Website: crate-barrel
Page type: payment
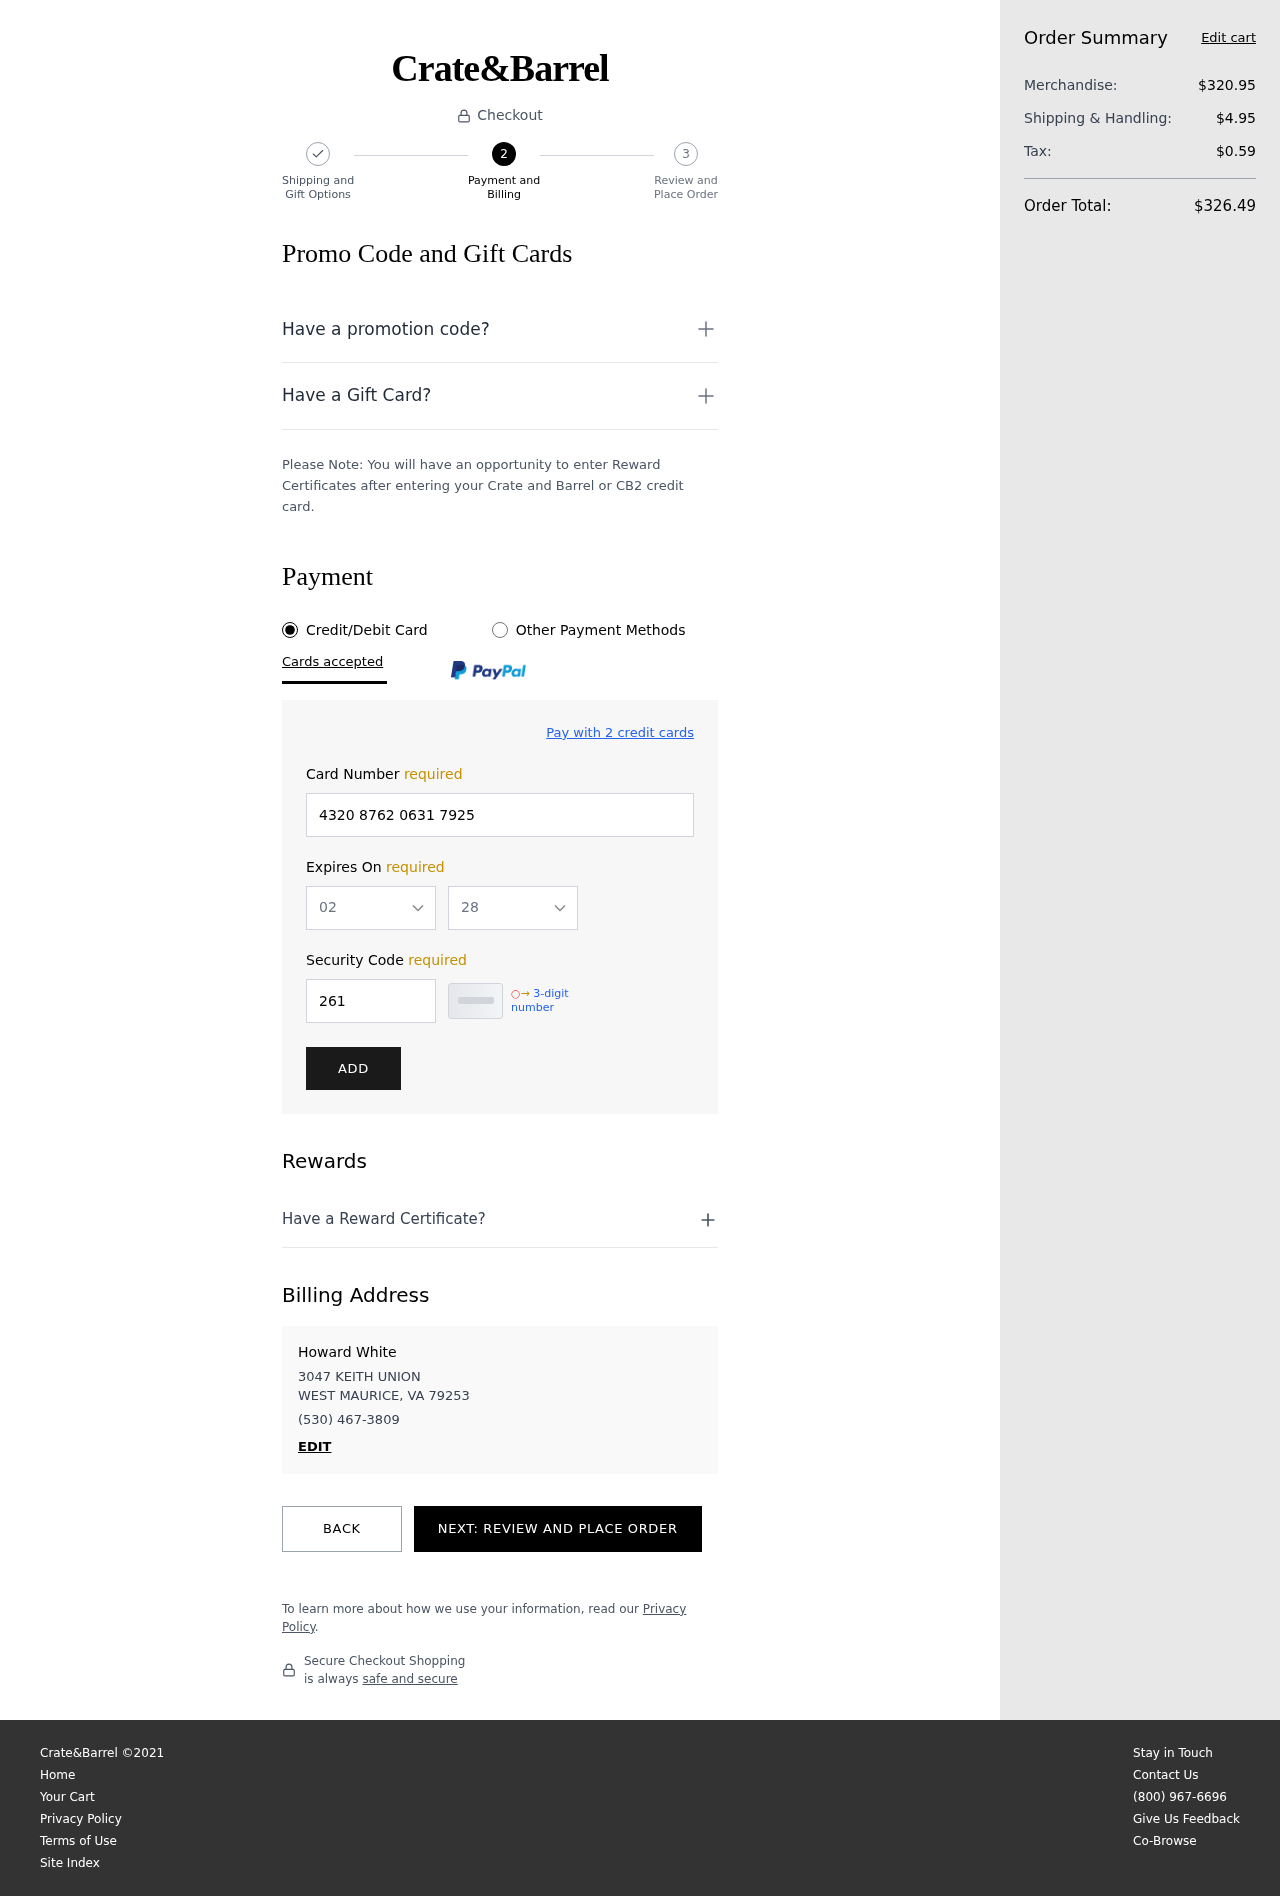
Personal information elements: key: PII_CARD_EXPIRY_MONTH
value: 02
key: PII_CARD_EXPIRY_YEAR
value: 28
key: PII_CITY_STATE_ZIP
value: WEST MAURICE, VA 79253
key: PII_FULLNAME
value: Howard White
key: PII_PHONE
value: (530) 467-3809
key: PII_STREET
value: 3047 KEITH UNION
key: PII_CARD_NUMBER
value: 4320 8762 0631 7925
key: PII_CARD_CVV
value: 261
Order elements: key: ORDER_SUBTOTAL
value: $320.95
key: ORDER_SHIPPING_COST
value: $4.95
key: ORDER_TAX
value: $0.59
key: ORDER_TOTAL
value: $326.49